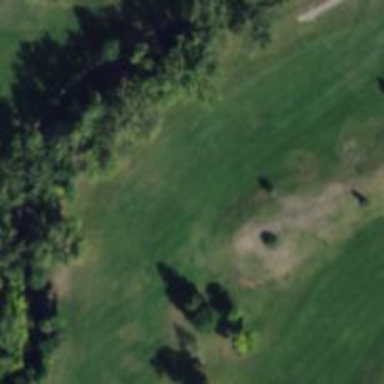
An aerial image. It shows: View of golf hole.